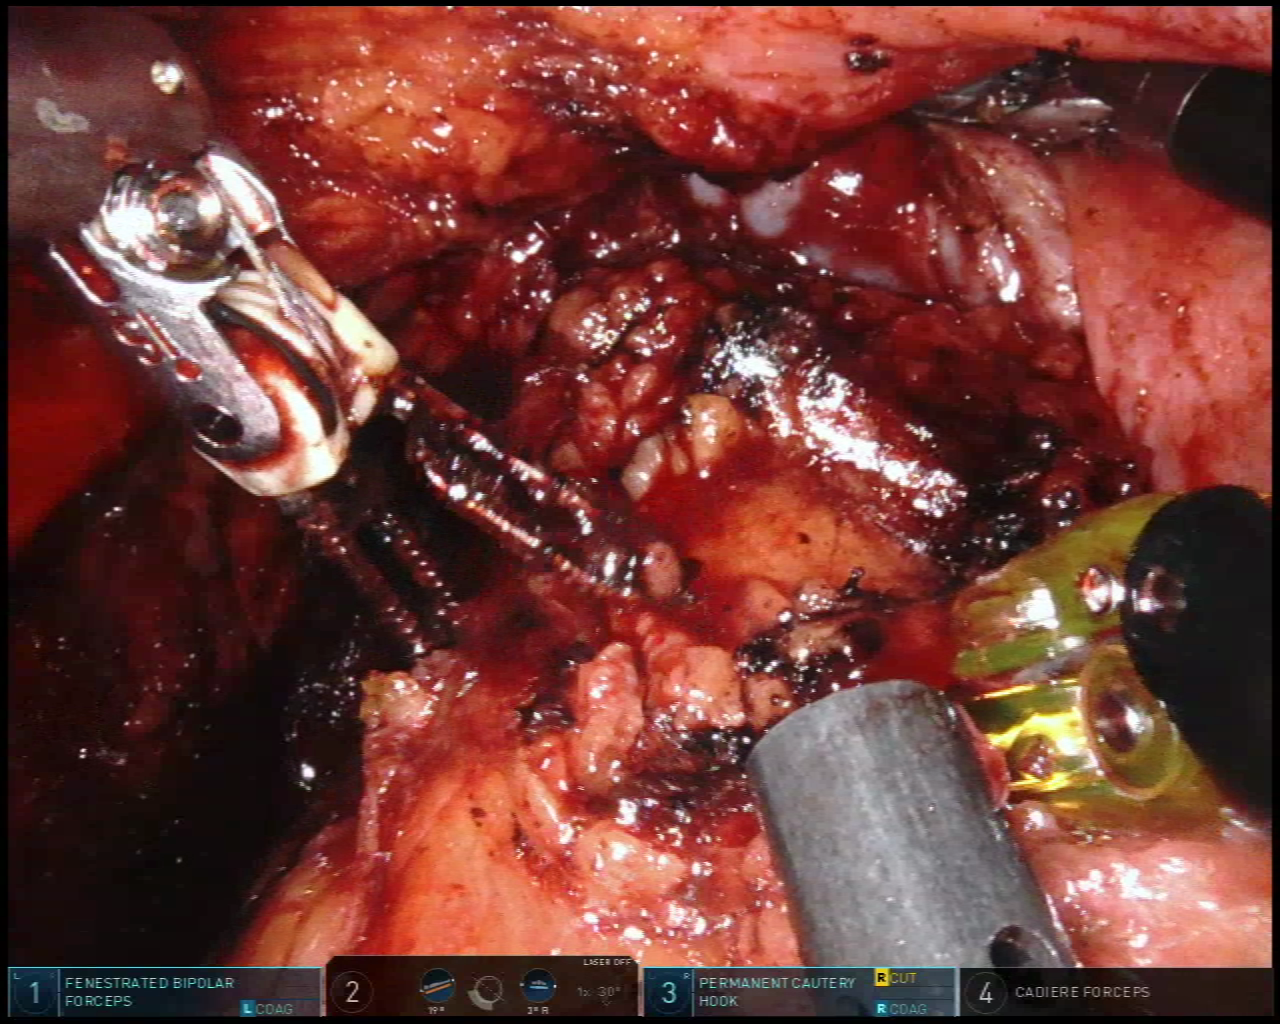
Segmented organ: vesicular_glands
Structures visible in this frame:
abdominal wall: no
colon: no
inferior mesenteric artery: no
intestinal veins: no
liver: no
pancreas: no
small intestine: no
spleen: no
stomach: no
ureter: no
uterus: no
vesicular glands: yes